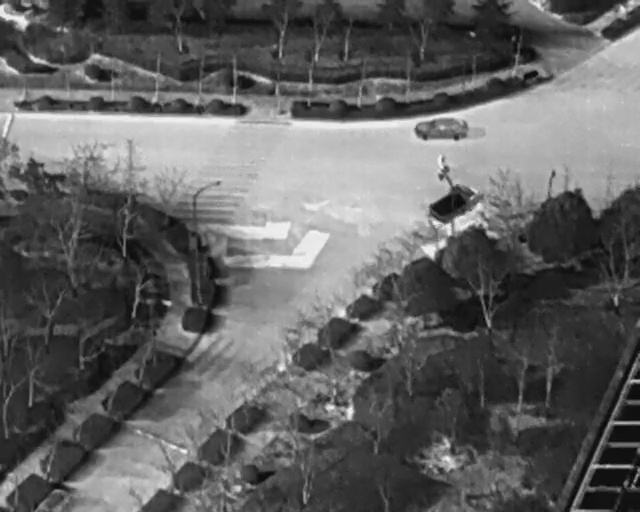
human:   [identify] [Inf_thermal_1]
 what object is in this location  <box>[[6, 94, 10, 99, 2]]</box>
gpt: <ref>1 medium car at the bottom left</ref>

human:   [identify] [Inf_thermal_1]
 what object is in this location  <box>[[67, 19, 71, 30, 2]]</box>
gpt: <ref>1 medium car at the top</ref>